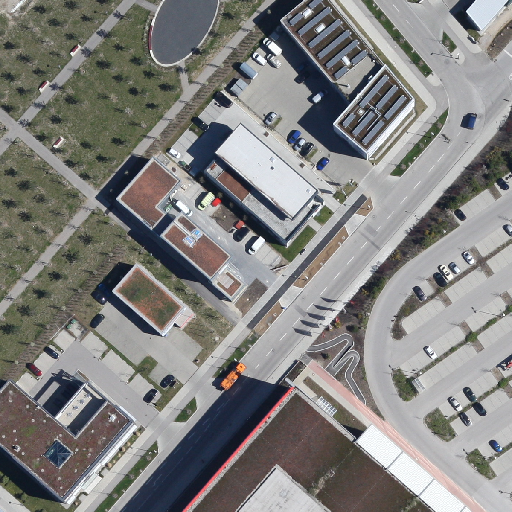
Referring expression: van